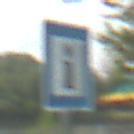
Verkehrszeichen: Informationsstelle
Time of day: MorningAfternoon
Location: Outdoor (Nature)
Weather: PartlyCloudy
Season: NotSpecified
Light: Natural